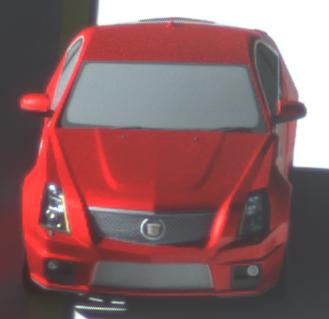
Make: Cadillac
Model: CTS-V
Detailed model: CTS-V (II) Limousine
Model produced from: 2008/11
Model produced until: 2010/12
Doors: 4
Color: red
Road condition: dry road
Daytime: morning or afternoon
Contrast: high contrast